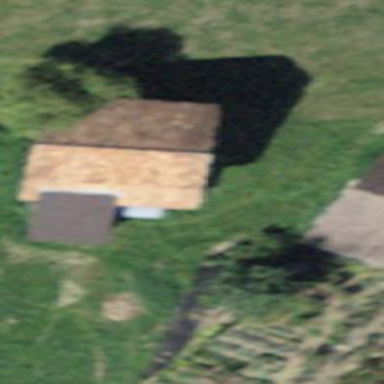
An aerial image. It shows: Rural barn.